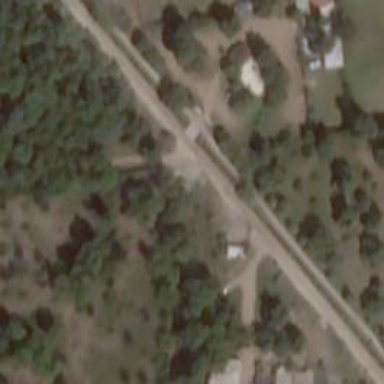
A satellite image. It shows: Service road on bridge.